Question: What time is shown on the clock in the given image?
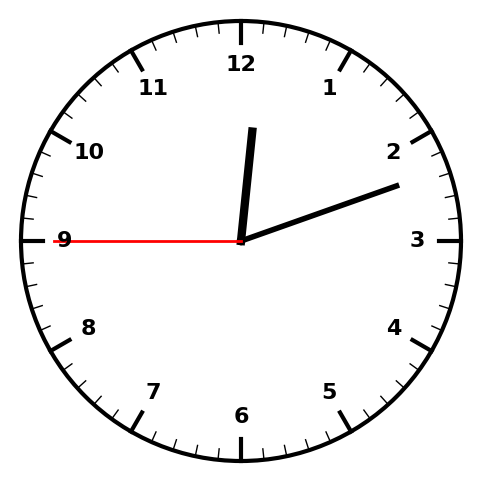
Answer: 12:11:45